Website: apple
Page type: billing-address
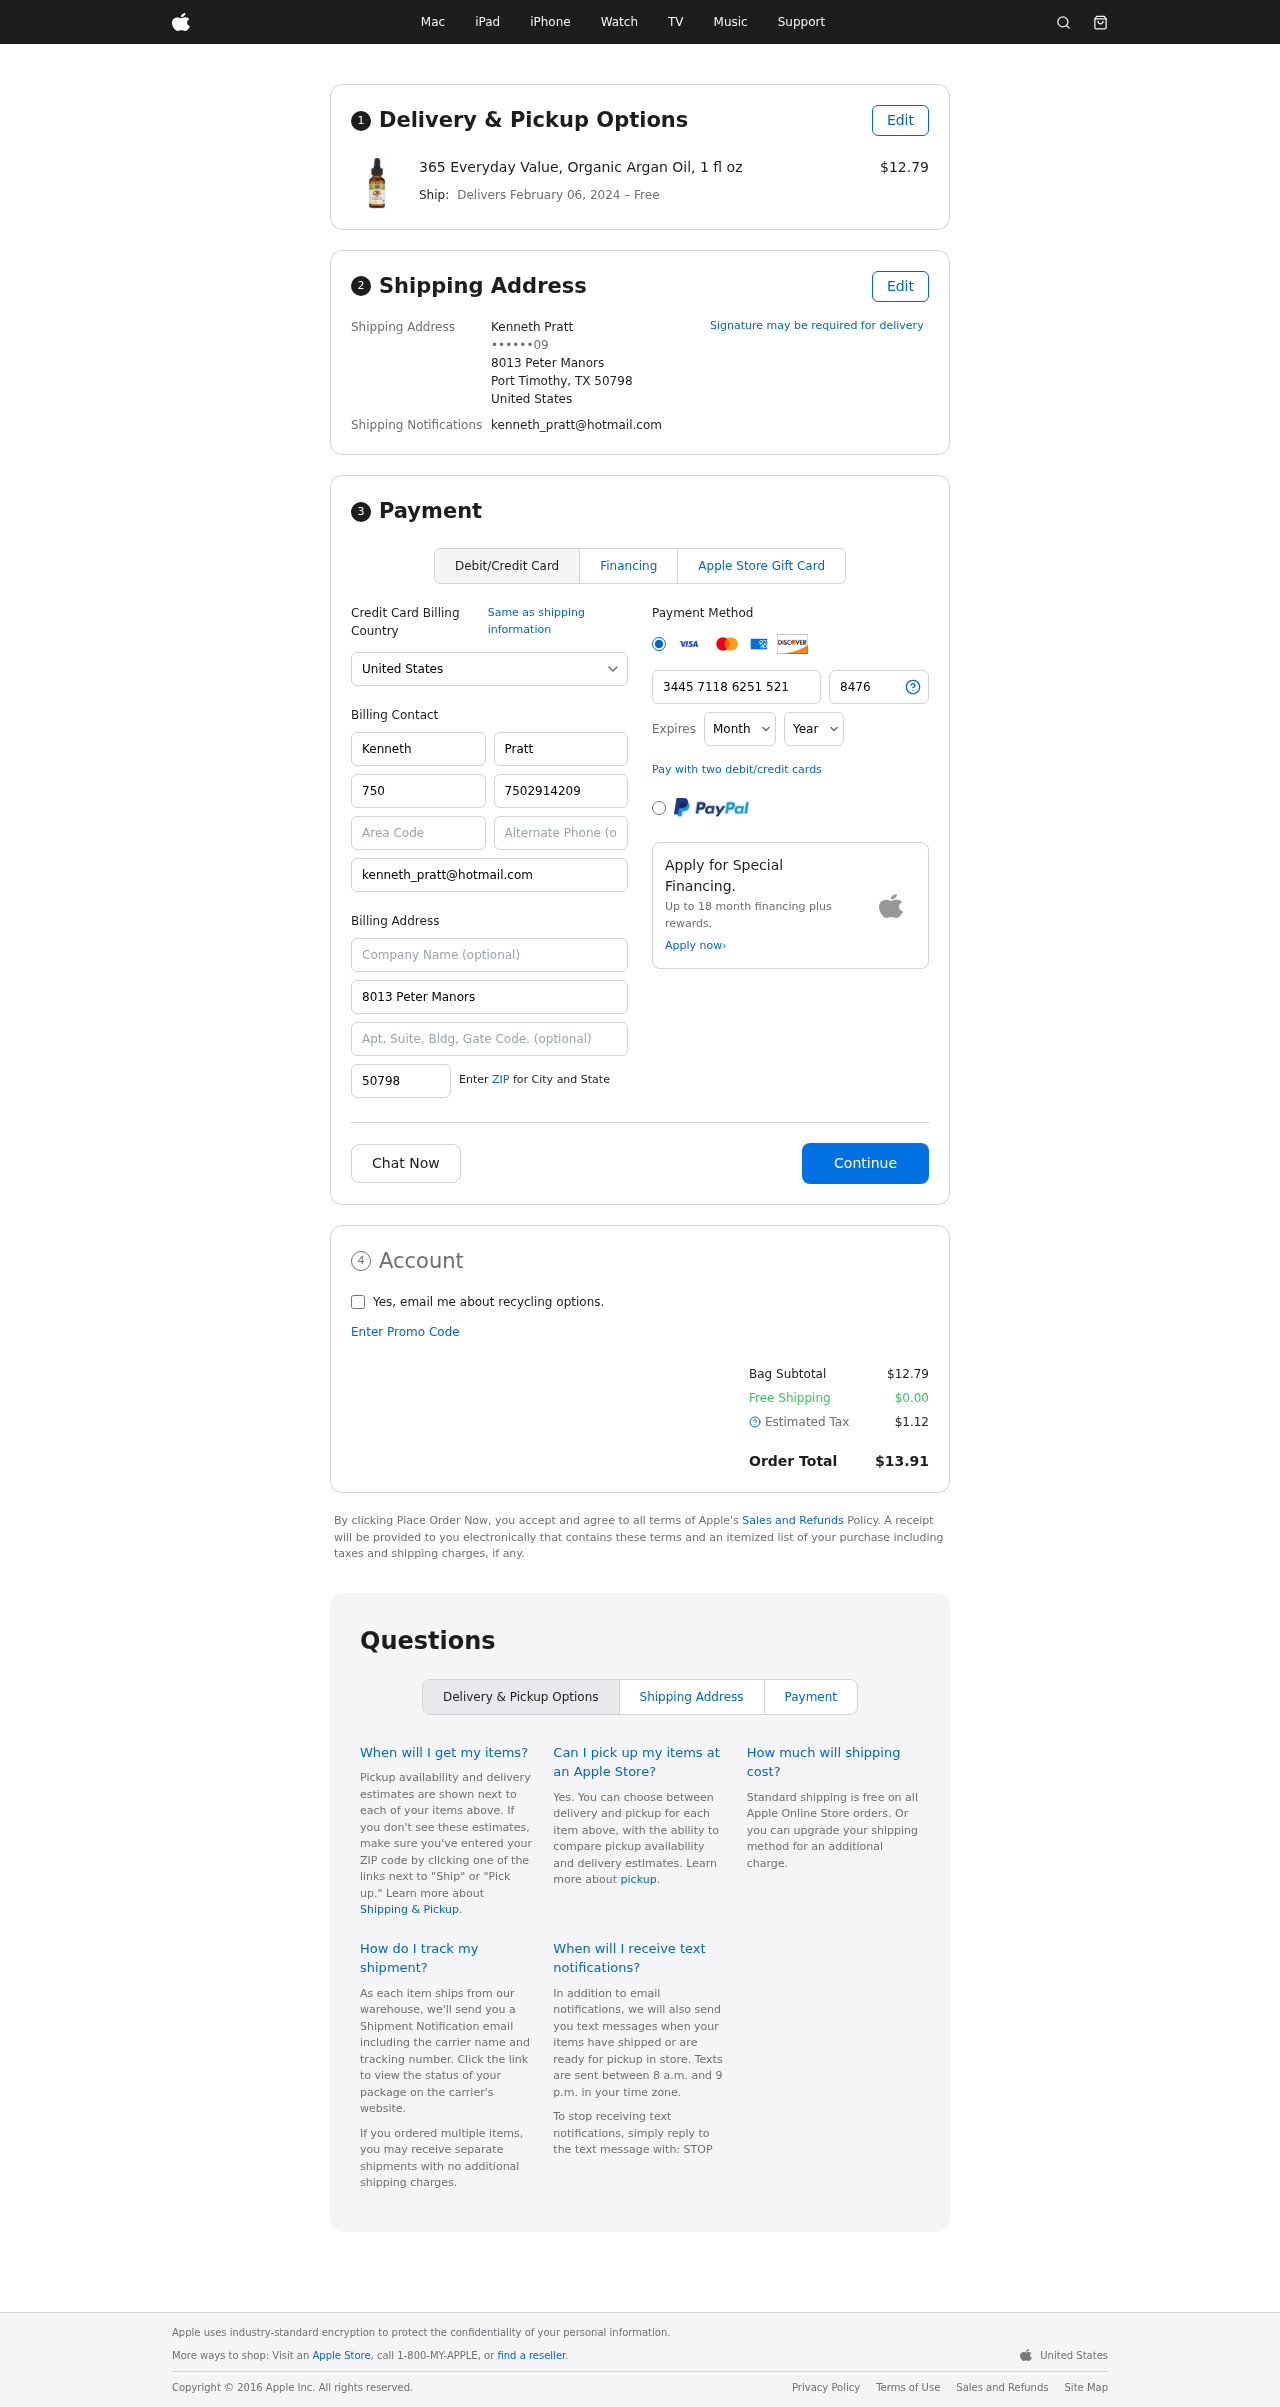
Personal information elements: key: PII_CARD_CVV
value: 8476
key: PII_CARD_EXPIRY_MONTH
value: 12
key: PII_CARD_EXPIRY_YEAR
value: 30
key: PII_CARD_NUMBER
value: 3445 7118 6251 521
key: PII_CITY_STATE_ZIP
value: Port Timothy, TX 50798
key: PII_COUNTRY
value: United States
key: PII_EMAIL
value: kenneth_pratt@hotmail.com
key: PII_FULLNAME
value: Kenneth Pratt
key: PII_STREET
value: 8013 Peter Manors
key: PII_PHONE_MASKED
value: ••••••09
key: PII_BILLING_FIRSTNAME
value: Kenneth
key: PII_BILLING_LASTNAME
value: Pratt
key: PII_BILLING_PHONE_AREA
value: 750
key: PII_BILLING_PHONE
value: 7502914209
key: PII_BILLING_EMAIL
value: kenneth_pratt@hotmail.com
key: PII_BILLING_STREET
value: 8013 Peter Manors
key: PII_BILLING_POSTCODE
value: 50798
Product elements: key: PRODUCT1_NAME
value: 365 Everyday Value, Organic Argan Oil, 1 fl oz
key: PRODUCT1_PRICE
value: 12.79
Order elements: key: ORDER_DELIVERY_DATE
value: February 06, 2024
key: ORDER_SUBTOTAL
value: $12.79
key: ORDER_SHIPPING_COST
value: $0.00
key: ORDER_TAX
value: $1.12
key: ORDER_TOTAL
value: $13.91